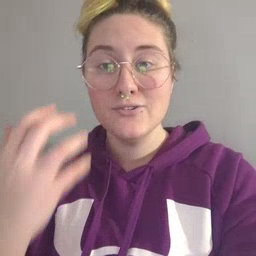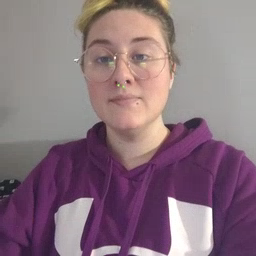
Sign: tiger